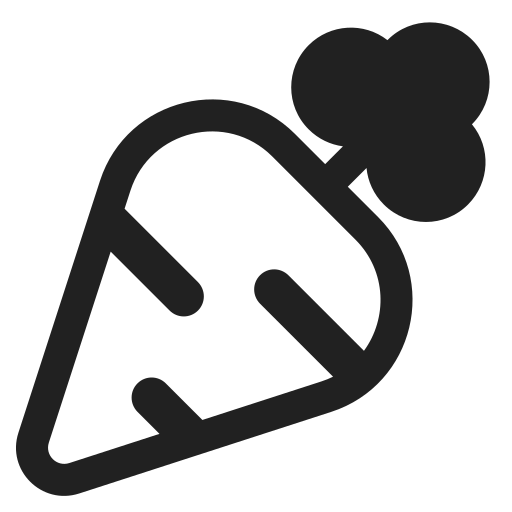
carrot high contrast